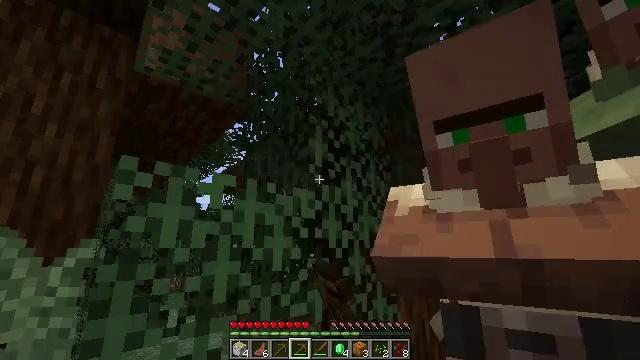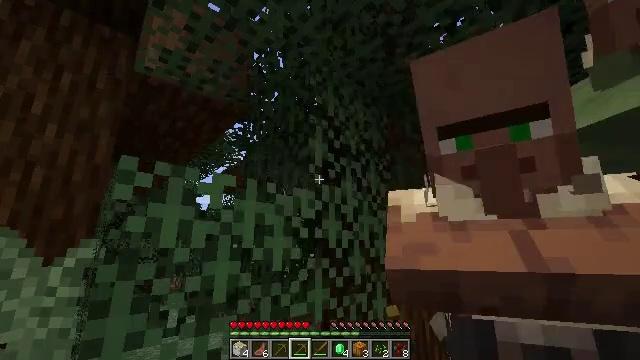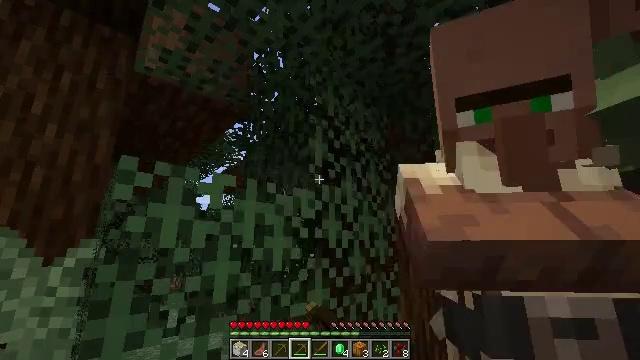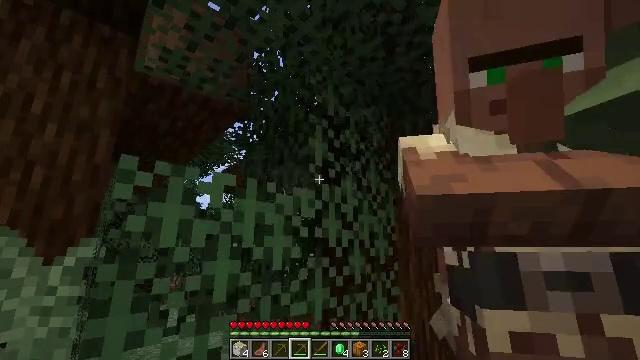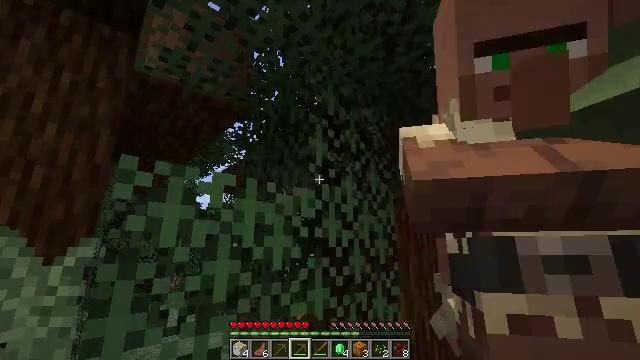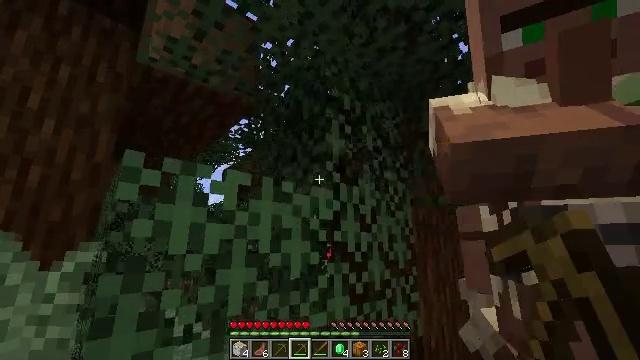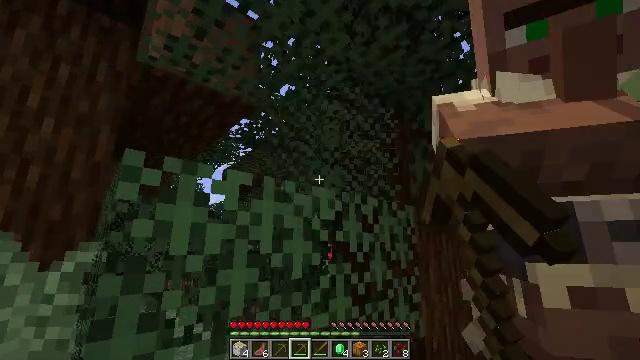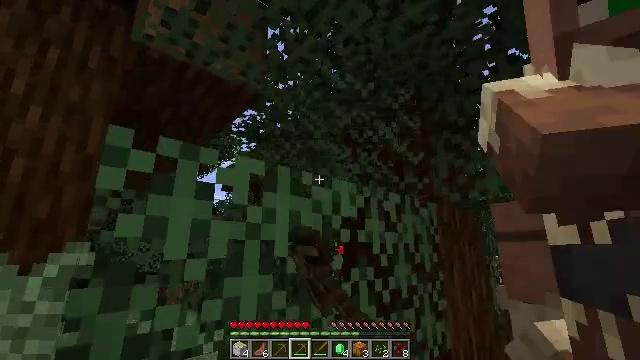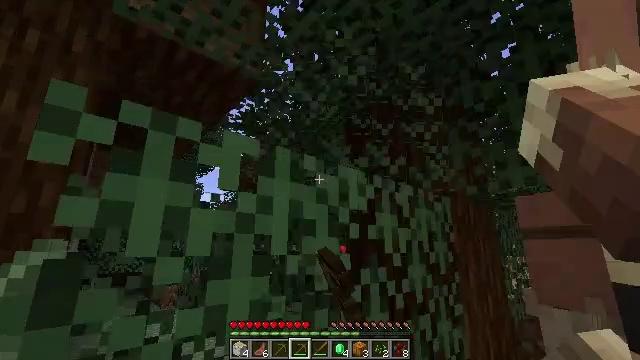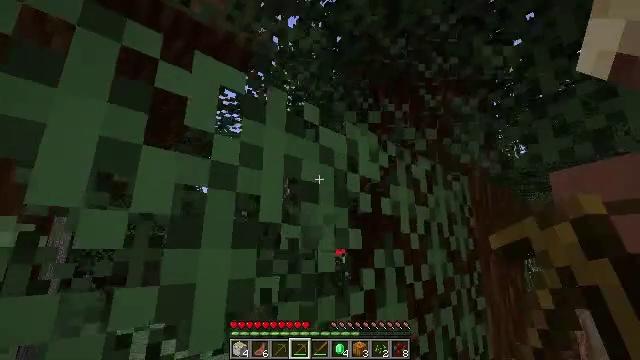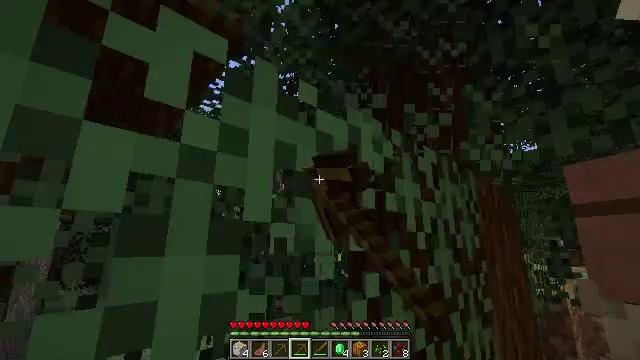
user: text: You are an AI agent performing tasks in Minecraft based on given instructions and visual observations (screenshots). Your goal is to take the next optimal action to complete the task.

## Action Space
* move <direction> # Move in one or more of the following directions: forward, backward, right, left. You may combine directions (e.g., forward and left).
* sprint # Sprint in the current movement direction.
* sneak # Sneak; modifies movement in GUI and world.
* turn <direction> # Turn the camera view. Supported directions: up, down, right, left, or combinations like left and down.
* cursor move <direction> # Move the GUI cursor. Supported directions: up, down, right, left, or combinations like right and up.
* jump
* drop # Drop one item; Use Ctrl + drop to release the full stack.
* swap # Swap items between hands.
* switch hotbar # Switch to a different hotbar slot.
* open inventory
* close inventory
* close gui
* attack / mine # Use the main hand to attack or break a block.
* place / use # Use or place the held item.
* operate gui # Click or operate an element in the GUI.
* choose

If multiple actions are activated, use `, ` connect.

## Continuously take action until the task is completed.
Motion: motion action
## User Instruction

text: Break the spruce leaves to clear the area.
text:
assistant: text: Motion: attack / mine
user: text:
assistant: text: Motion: attack / mine
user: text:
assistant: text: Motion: attack / mine
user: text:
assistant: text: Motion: move forward, attack / mine
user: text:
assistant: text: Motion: move forward, attack / mine
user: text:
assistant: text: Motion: move forward, attack / mine
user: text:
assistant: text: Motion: move forward, attack / mine
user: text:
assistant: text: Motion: move forward, attack / mine
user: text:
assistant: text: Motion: move forward, attack / mine
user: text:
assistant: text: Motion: move forward, turn right, attack / mine
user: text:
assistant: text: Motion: attack / mine